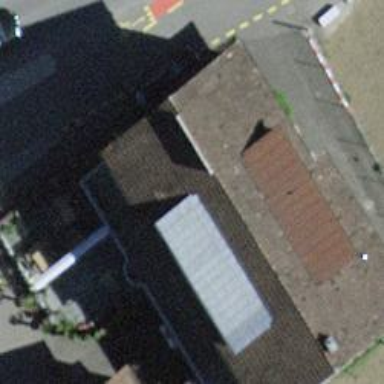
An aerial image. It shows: Restaurant.